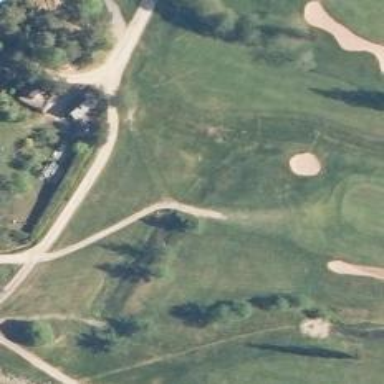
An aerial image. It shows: Footway that doubles as golf path.